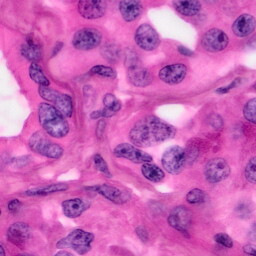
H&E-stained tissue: Pancreatic